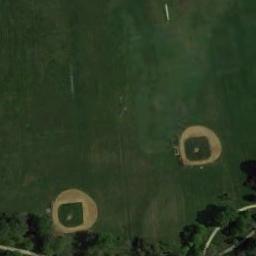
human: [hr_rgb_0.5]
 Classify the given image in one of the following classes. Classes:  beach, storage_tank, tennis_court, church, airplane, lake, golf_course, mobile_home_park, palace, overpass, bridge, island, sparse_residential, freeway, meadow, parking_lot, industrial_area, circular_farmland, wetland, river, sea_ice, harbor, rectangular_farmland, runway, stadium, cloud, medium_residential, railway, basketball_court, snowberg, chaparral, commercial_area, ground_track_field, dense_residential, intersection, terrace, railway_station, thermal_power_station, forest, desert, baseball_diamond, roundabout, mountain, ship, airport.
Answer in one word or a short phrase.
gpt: baseball_diamond